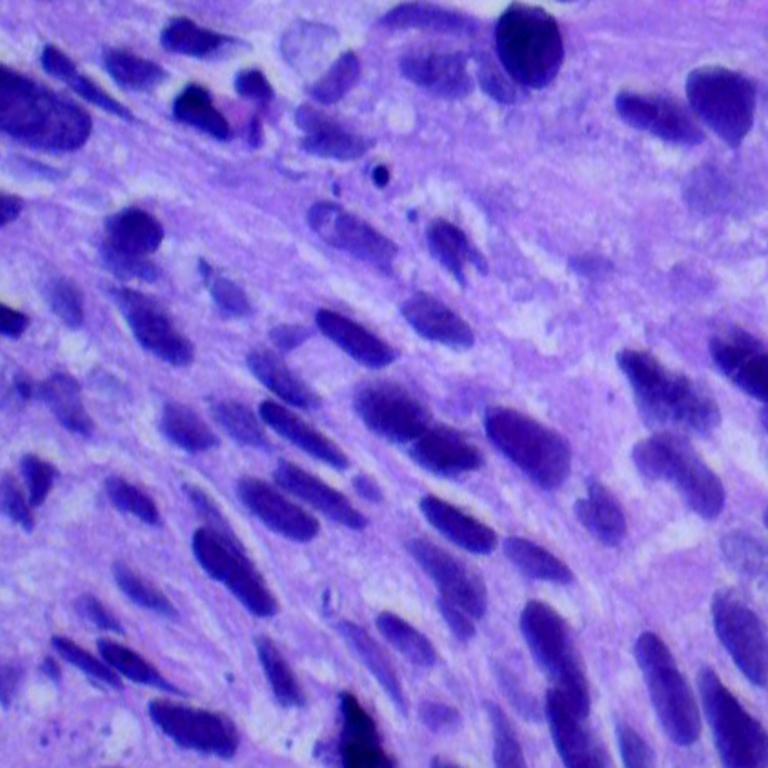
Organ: lung
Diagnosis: squamous carcinomas